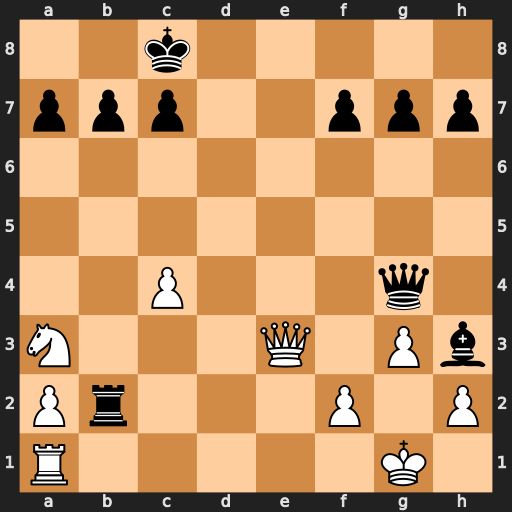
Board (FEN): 2k5/ppp2ppp/8/8/2P3q1/N3Q1Pb/Pr3P1P/R5K1
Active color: w
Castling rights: -
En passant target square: -
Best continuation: Qe8#